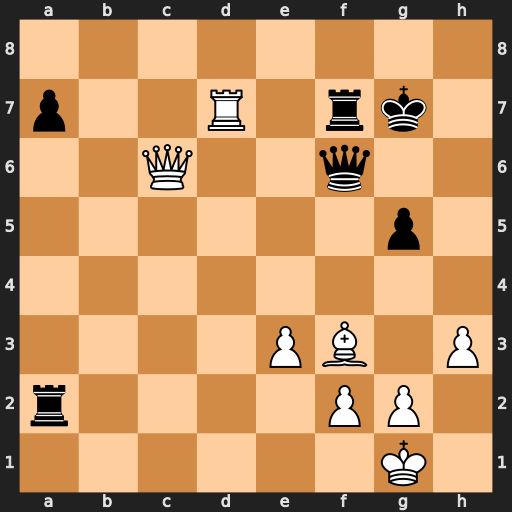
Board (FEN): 8/p2R1rk1/2Q2q2/6p1/8/4PB1P/r4PP1/6K1
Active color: w
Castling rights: -
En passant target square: -
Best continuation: Qxf6+ Kxf6 Rxf7+